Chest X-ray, AP view. Patient: 3 years old, sex F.
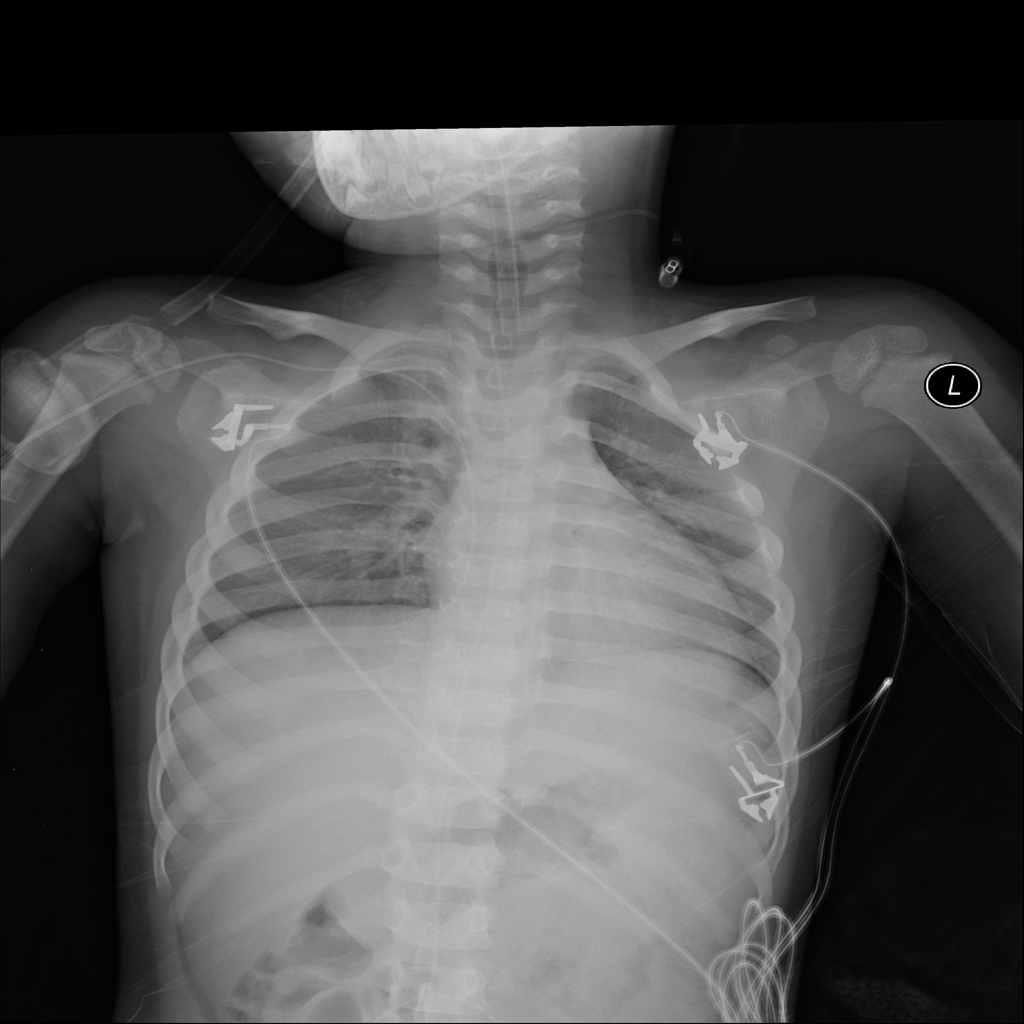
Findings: No Finding